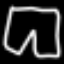
Label: pants